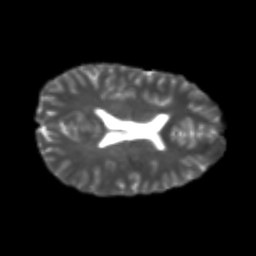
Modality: T2w
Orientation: axial
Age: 21
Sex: male
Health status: healthy
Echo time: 0.074 s